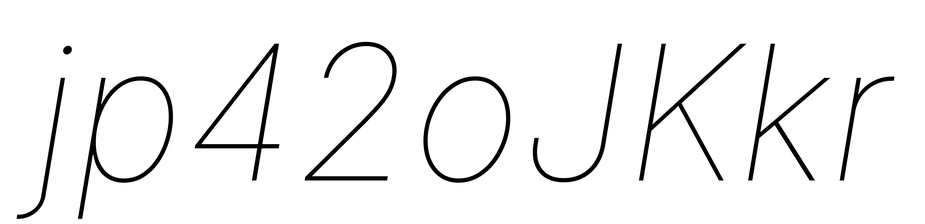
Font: Inter-Italic_Thin_Italic